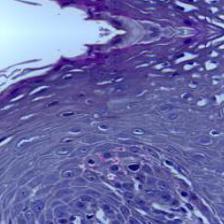
Diagnosis: Normal